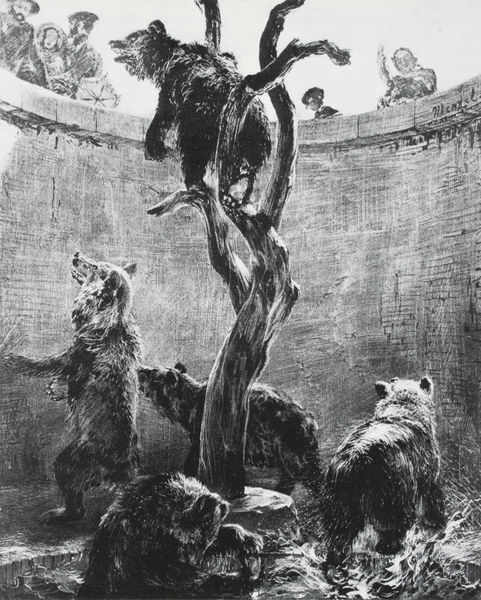
Titel: Versuche auf Stein mit Pinsel und Schabeisen - Blatt 6: Der Bärenzwinger im zoologischen Garten
Künstler: Adolph Menzel
Standort: Berlin
Institution: Staatliche Museen zu Berlin, Kupferstichkabinett
Schlagwörter: baum, dunkel, felsen, gruppe, himmel, mann, schatten, wasser, weiß, menschen, sitzen, äste, frau, grau, licht, männer, schwarz, zeichnung, blick, schirm, sonnenschirm, tier, tiere, leute, bart, wand, pelz, stehen, stein, fünf, schauen, signatur, ast, baumstamm, nass, stamm, brüstung, ohren, traurig, kreis, rund, fell, passanten, perspektive, beobachten, zuschauer, fels, risse, mauer, grafik, graphik, besucher, rand, figuren, audience, crowd, fight, hat, men, people, white, black, dark, figures, gray, grey, lady, nose, painting, sitting, wall, woman, runde, sitzt, looking, print, washing, menzel, foto, oben, unten, berlin, kohle, steht, becken, druck, schwarzweiss, schraffur, loch, stich, gefangen, tierpark, zoo, anschauen, betrachten, sims, wood, sad, schnauze, freiheit, man, rock, sky, stone, tree, aggressiv, rinde, ear, water, island, graben, eyes, feet, stand, view, drawing, käfig, black and white, look, bären, bär, shadow, fur, animals, hats, line, sketch, walking, beard, klettern, tatzen, pen, step, wet, children, betteln, steigen, tief, public, spectator, trunk, fires, ink, walls, prison, fountain, art, signature, observation, watch, watching, pencil, mannf, wölfe, animal, circle, legs, lines, bare, branches, gehege, poeple, paw, paws, four, splash, escape, jump, zwinger, black white, branch, dead tree, gesture, hatching, round, verlies, standing, well, angry, spectators, parasol, russian, umbrella, bern, vis a vis, cage, five, wenzel, fear, depth, dunle, gehäge, entertainment, sport, adolf melzel, wassergrube, viewers, puddle, beards, visitors, gladiator, jail, torture, wild, hunting, the, prints, kupferstich, down, arena, bear, bears, teeth, deep, hole, claw, scratching, limbs, afraid, observing, climb, bärengehege, braunbären, pit, onlookers, climbing, cruel, bearpit, upright, enclosure, captive, roar, druckgrafik, viewrs, cub, baiting, spectacle, sink, schwarzweisse, grizzlies, grizzly, trap, trapped, groom, bärenzwinger, animal cruelty, crawl, captivity, spectable, climbig, bear baiting, btrunk, bärengrube